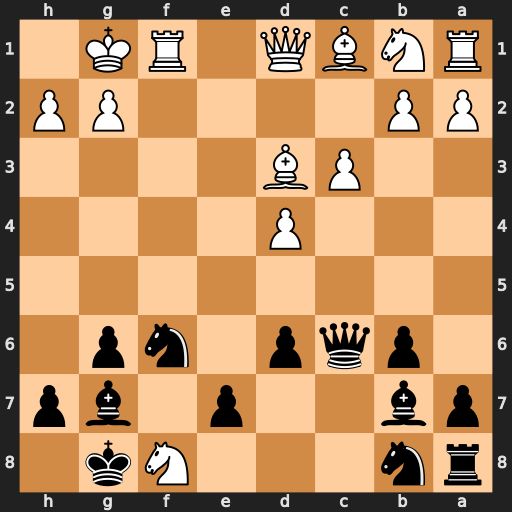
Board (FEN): rn3Nk1/pb2p1bp/1pqp1np1/8/3P4/2PB4/PP4PP/RNBQ1RK1
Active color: b
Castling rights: -
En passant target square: -
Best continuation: Qxg2#